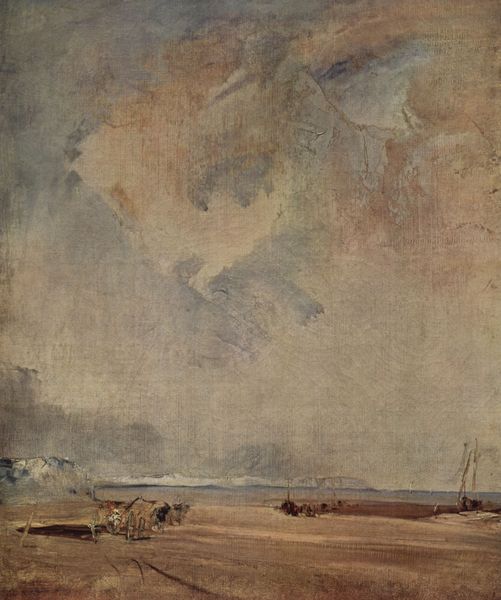
Titel: Die normannische Küste
Künstler: Richard Parkes Bonington
Standort: Paris
Institution: Musée du Louvre
Schlagwörter: berg, blau, felsen, gemälde, himmel, mann, meer, schatten, wasser, weiß, wolken, aquarell, impressionismus, landschaft, menschen, ocker, sand, see, ufer, braun, frankreich, grau, hell, holz, orange, pastell, schwarz, skizze, ölbild, eis, gras, rot, schleier, tiere, wolke, beige, hochformat, leute, malerei, mensch, bild, gräser, horizont, horizontlinie, hügel, kühe, natur, weite, wind, flach, wole, personen, rosa, boot, boote, pferde, bewölkt, terrasse, gischt, küste, schiff, schiffe, segel, sommer, strand, wellen, düster, ansicht, mast, furchen, spuren, berge, fels, flächen, gebirge, gletscher, klippen, lila, nebel, tag, violett, klein, landschaftsmalerei, linien, winter, kutsche, figuren, hafen, wagen, anleger, kai, masten, seestück, steg, sturm, treibgut, turner, unwetter, wetter, streifen, balken, bohlen, bretter, bronze, rodin, bauer, bucht, stangen, sandstrand, erdfarben, kran, farbflächen, eisberg, wässrig, entwurf, trüb, photo, flecken, karg, siena, este, handg, graublau, stange, grautöne, ochsen, erdtöne, anlegestelle, radspuren, wei´, auqarell, emotion, eisberge, trist, barke, kummer, verschmiert, verwaschen, handgeste, grönland, landschadft, kreidefelsen, anhebung, shoto, kalkfelsen, marinestück, hubvorrichtung, #wolken, ufe3r